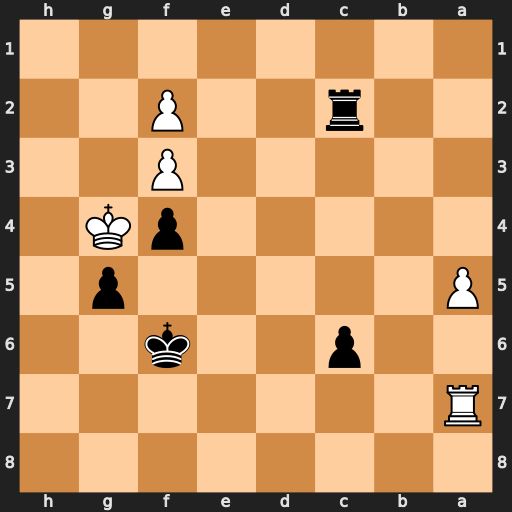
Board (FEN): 8/R7/2p2k2/P5p1/5pK1/5P2/2r2P2/8
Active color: b
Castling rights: -
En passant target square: -
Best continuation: Rxf2 Ra8 Rg2+ Kh3 Rg3+ Kh2 Rxf3 a6 Ra3 a7 Kg7